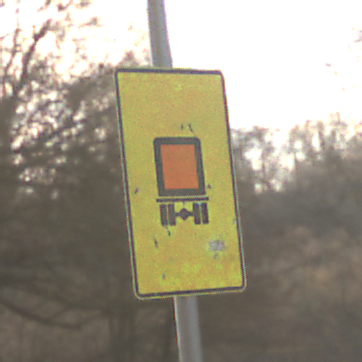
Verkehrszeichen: KennzeichnungspflichtigeFahrzeugeGefaehrlicheGueterOhnePfeilsymbol
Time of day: SunriseSunset
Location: Outdoor (Nature)
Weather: PartlyCloudy
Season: NotSpecified
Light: Natural